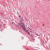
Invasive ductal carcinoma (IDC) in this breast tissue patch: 0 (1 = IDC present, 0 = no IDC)